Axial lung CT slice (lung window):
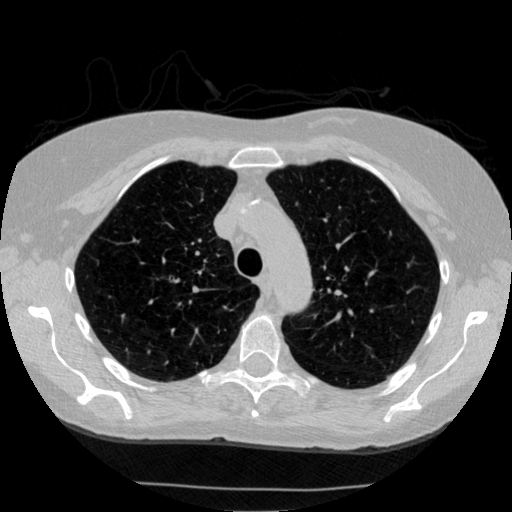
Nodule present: no